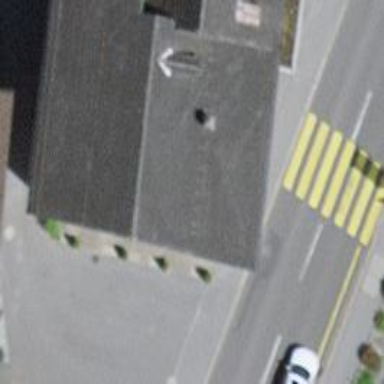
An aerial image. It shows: Restaurant.